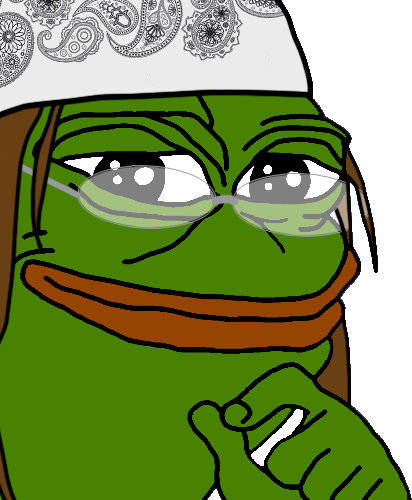
Label: 5_Pepe